Question: I am trying to create a table that I can insert webparts into that looks like this.

The current code I have is
'''
<table border="1">
<tr>
<td>Clk Map</td>
<td rowspan="2">
///extra in here
</td>
</tr>
<tr>
<td>ImgeCar</td>
</tr>
</table>
'''
and when I tried this it just totally broke.
'''
<table border="1">
<tr>
<td>Clk Map</td>
<td rowspan="2">
<tr>
<td>a</td>
<td>b</td>
<td>c</td>
</tr>
</td>
</tr>
<tr>
<td>ImgeCar</td>
</tr>
</table>
'''
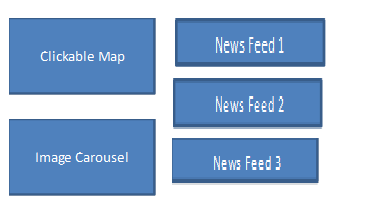
Answer: This is a quick fix for your problem - see it <URL>
'''
<table border="1">
<tr>
<td>Clk Map</td>
<td rowspan="2">
**<table>**
<tr>
<td>a</td>
<td>b</td>
<td>c</td>
</tr>
**</table>**
</td>
</tr>
<tr>
<td>ImgeCar</td>
</tr>
</table>
'''
On the second thought, <URL> would be closer to what your asked for in the mock-up:
'''
<table border="1">
<tr>
<td>Clk Map</td>
<td rowspan="2">
**<table>**
<tr>
<td>a</td>
</tr>
<tr>
<td>b</td>
</tr>
<tr>
<td>c</td>
</tr>
**</table>**
</td>
</tr>
<tr>
<td>ImgeCar</td>
</tr>
</table>
'''
However, consider learning about css (especially float in this example) which is the right way to solve your problem. It will help you immensely in the long run.